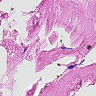
Metastatic tissue present: no